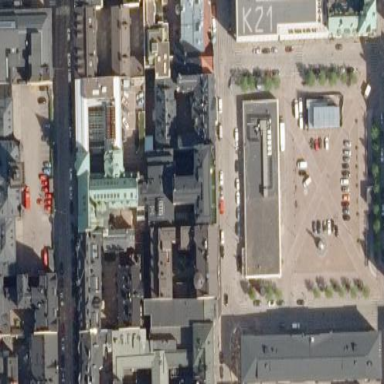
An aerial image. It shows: City block.